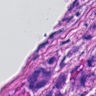
Metastatic tissue present: yes